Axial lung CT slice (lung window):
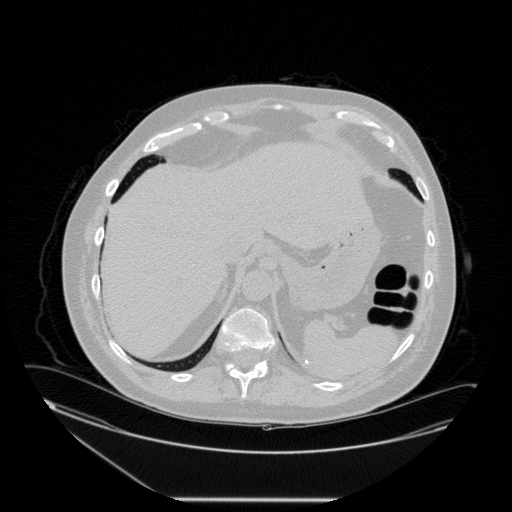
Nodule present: no